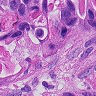
Metastatic tissue present: yes